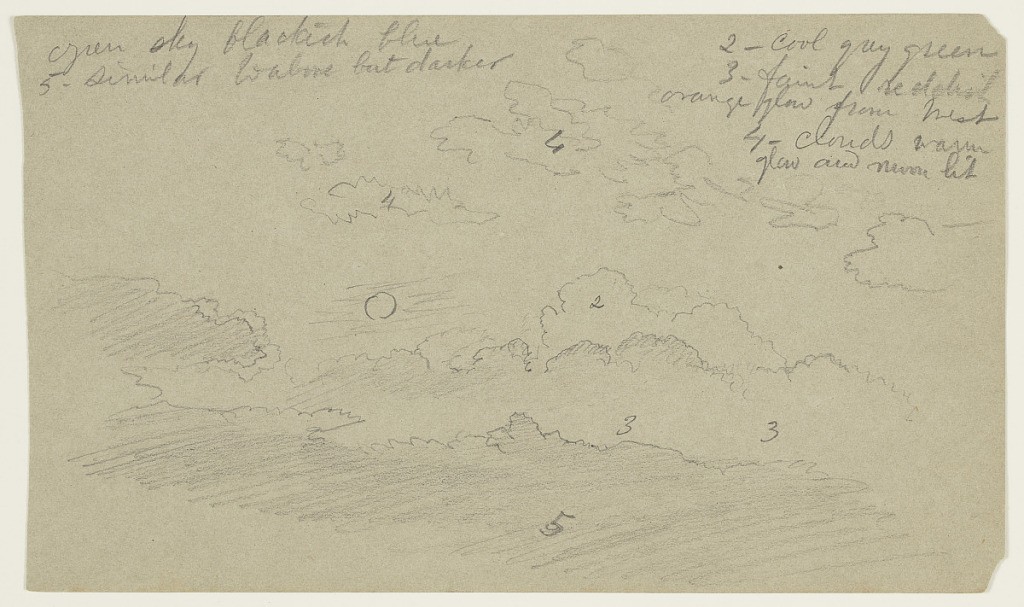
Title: Full Moon in a Cloudy Sky
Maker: Frederic Edwin Church, American, 1826–1900
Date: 1865–75
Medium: Graphite on gray-green wove paper
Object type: Drawing
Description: Atmosphere sketch showing a view of the full moon in a cloudy sky. At center left, the moon shines through a thin veil of hazy clouds and illuminates the tops of several billowing and overlapping clouds at center and lower center. At upper center, another group of puffy clouds is loosely rendered.